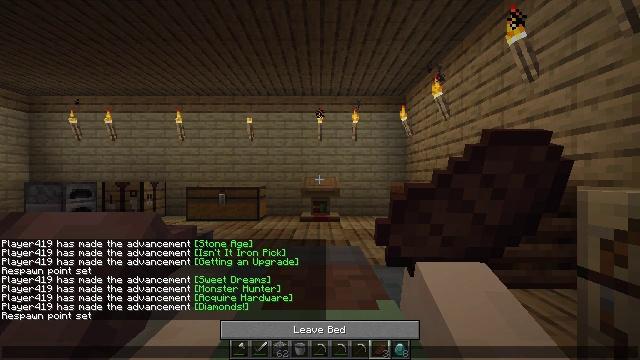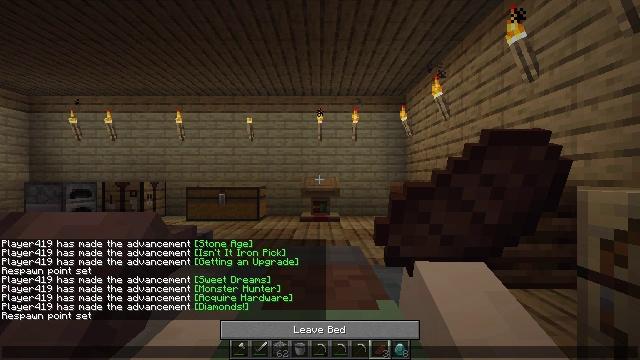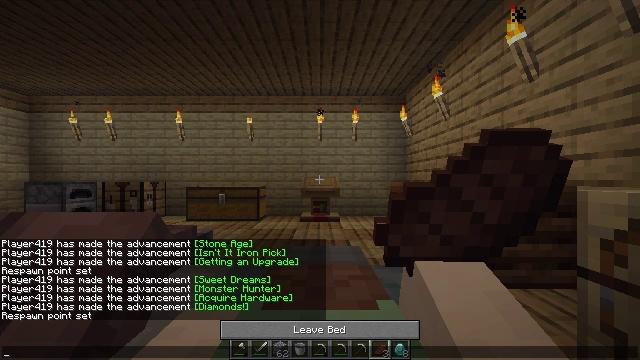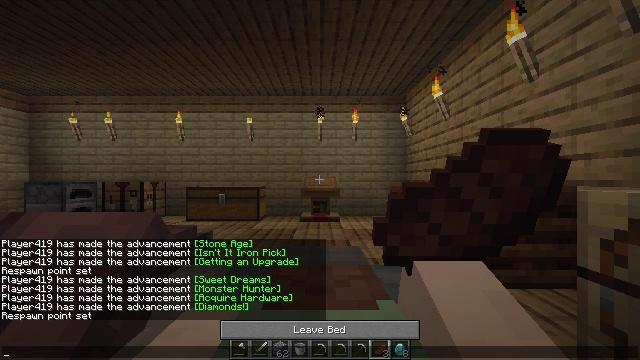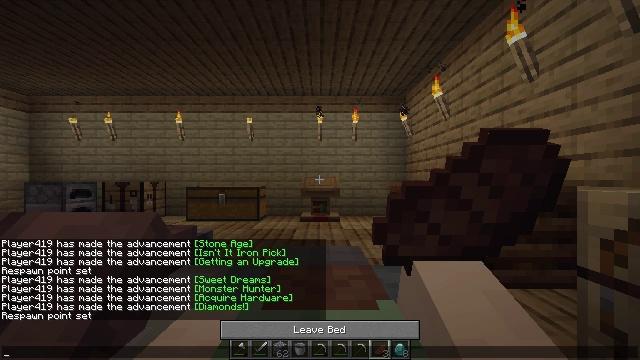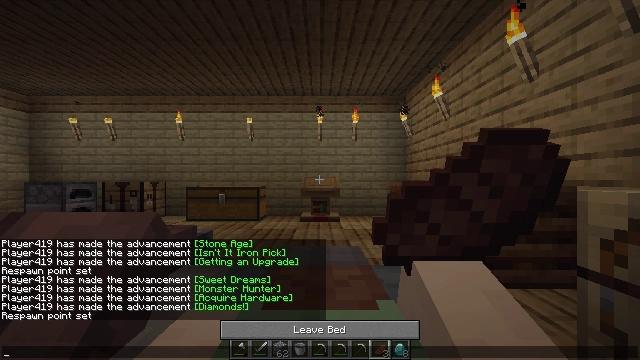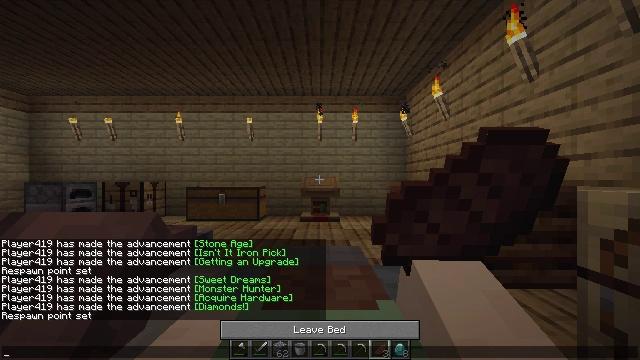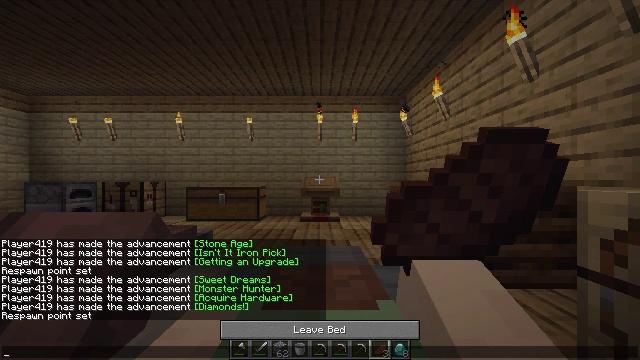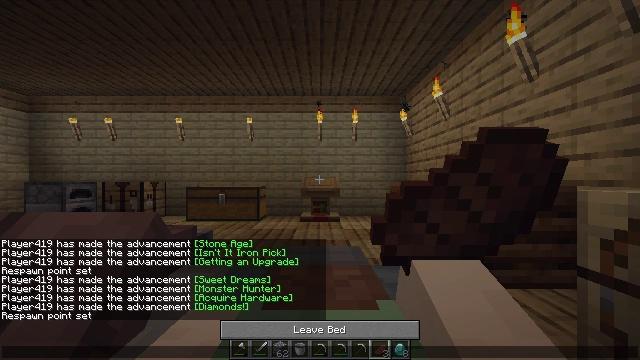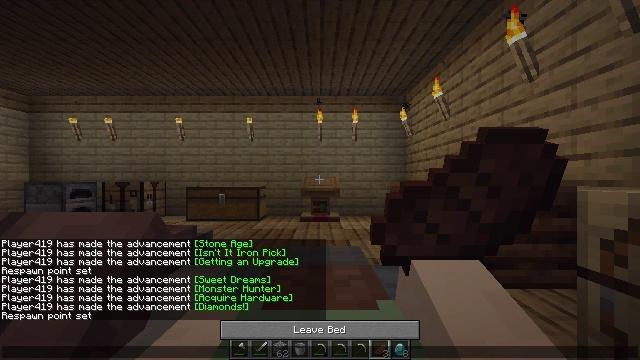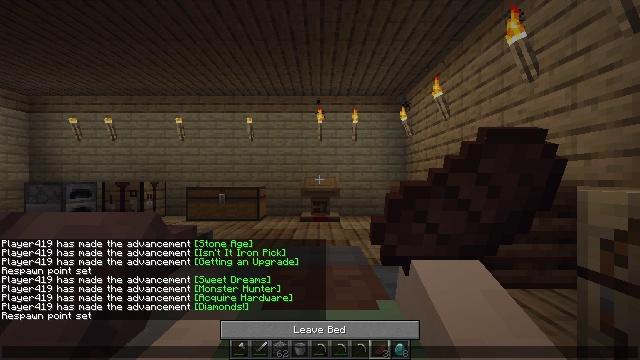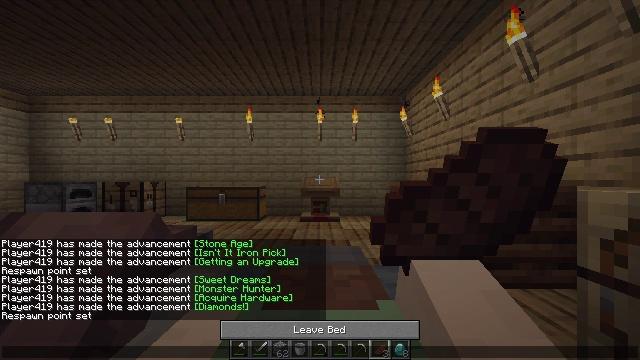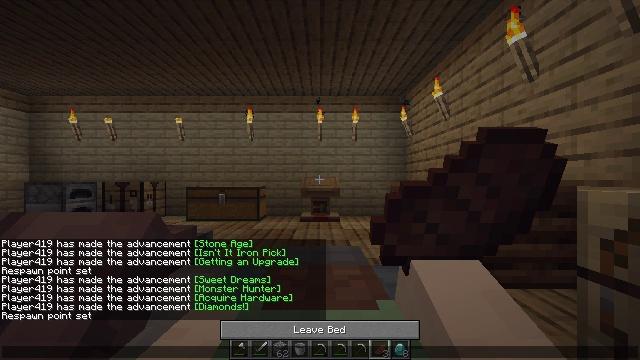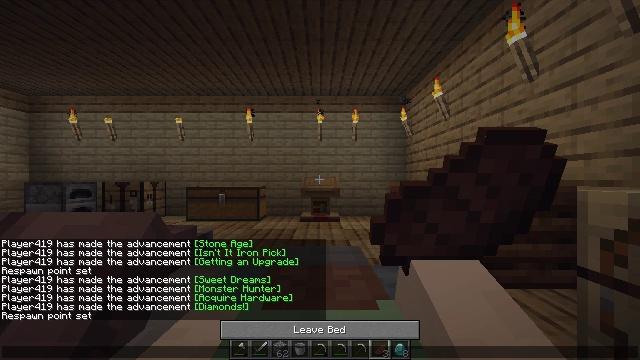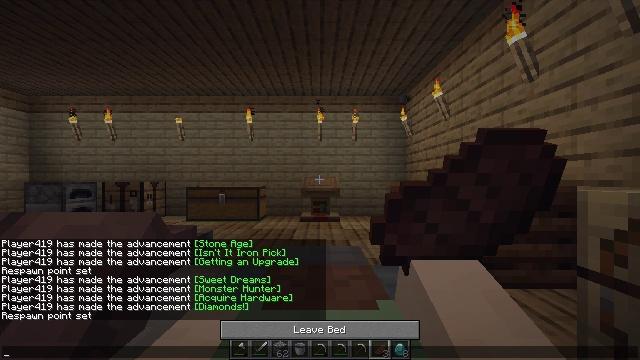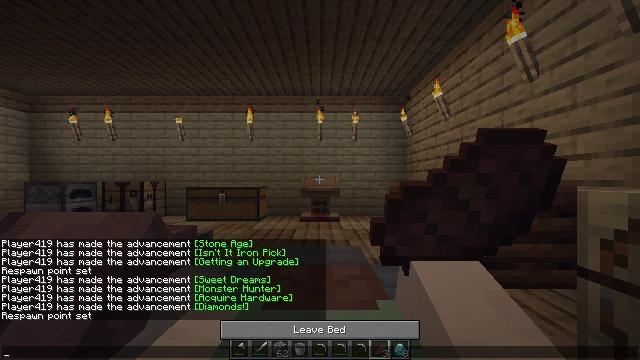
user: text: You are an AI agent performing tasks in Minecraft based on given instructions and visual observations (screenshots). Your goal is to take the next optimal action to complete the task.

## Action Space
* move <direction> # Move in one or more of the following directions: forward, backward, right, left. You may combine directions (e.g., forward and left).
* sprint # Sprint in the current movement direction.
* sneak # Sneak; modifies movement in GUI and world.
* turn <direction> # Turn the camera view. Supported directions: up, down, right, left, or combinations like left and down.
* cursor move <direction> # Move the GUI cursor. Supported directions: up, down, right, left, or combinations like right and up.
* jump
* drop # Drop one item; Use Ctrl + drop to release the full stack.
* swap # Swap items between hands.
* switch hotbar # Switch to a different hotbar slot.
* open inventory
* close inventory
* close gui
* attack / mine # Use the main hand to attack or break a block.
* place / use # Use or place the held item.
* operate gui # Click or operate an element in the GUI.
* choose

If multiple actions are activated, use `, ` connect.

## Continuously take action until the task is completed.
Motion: motion action
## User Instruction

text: Drop a cooked beef.
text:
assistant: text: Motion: no_op
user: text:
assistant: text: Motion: no_op
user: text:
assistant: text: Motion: no_op
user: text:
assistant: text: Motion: no_op
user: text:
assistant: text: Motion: no_op
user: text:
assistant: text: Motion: no_op
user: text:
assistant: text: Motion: no_op
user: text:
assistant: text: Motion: no_op
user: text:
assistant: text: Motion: no_op
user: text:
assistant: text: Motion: no_op
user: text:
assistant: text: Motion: no_op
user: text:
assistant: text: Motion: no_op
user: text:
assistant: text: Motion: no_op
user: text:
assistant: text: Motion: no_op
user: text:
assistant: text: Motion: no_op
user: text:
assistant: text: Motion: no_op
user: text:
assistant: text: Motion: no_op
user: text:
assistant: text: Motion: no_op
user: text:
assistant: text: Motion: no_op
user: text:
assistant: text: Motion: no_op
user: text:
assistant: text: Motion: no_op
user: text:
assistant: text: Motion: no_op
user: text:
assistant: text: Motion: no_op
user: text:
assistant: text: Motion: no_op
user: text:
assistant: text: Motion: no_op
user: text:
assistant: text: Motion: no_op
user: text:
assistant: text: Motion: no_op
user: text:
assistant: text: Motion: no_op
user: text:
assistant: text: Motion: no_op
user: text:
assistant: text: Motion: no_op